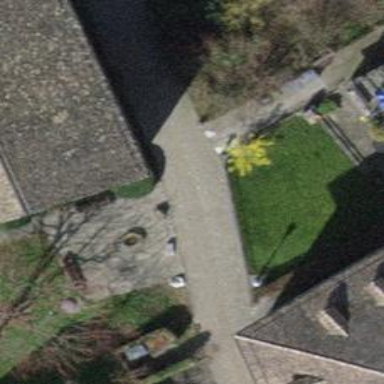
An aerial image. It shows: Footway with cobblestone surface.